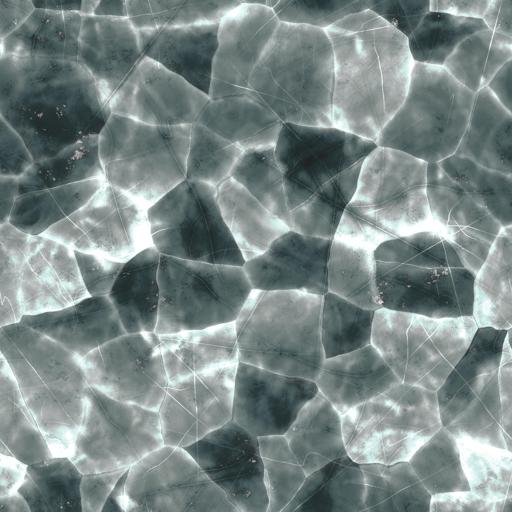
Tags: frozen green ice lake shiny water